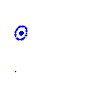
Particle: pion